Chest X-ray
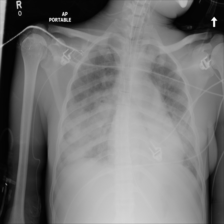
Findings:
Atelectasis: negative
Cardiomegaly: negative
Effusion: negative
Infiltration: positive
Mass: negative
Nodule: negative
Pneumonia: negative
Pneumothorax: negative
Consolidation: negative
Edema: negative
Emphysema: negative
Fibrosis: negative
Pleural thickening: negative
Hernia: negative